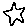
Label: star